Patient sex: F
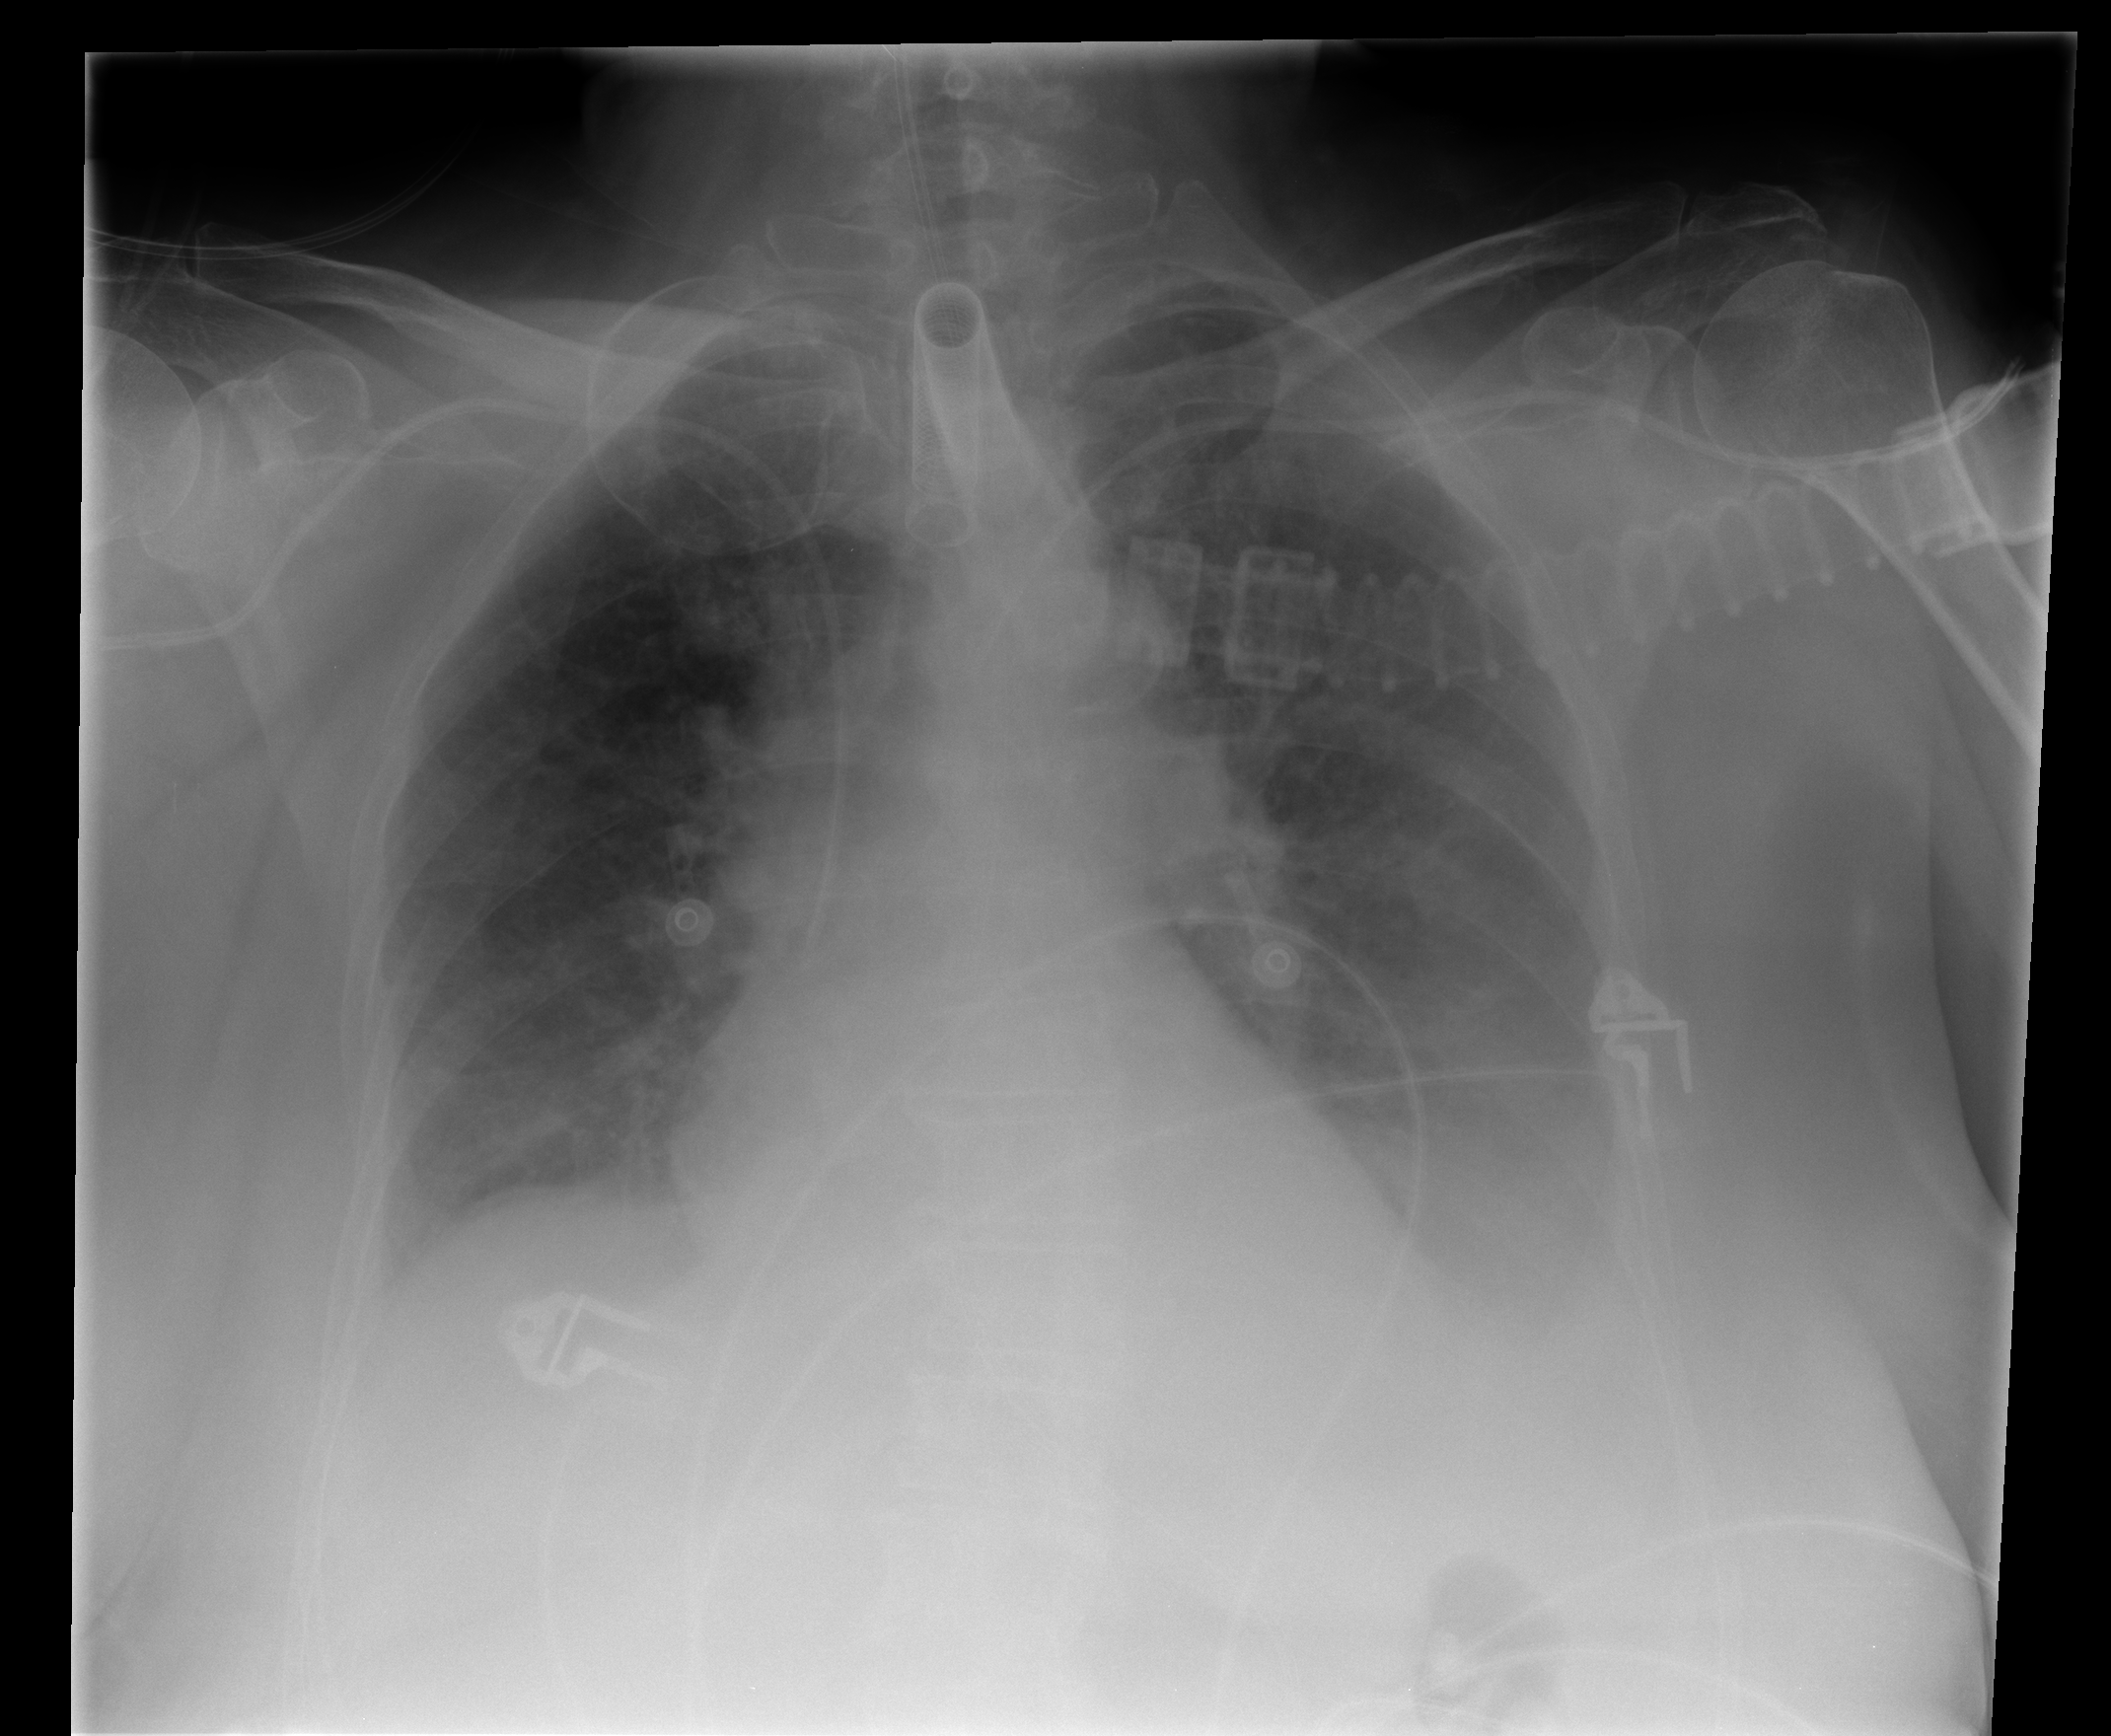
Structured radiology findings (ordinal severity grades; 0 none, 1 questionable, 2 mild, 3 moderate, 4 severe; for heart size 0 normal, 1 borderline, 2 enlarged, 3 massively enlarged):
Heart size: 0
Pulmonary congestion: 2
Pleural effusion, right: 2
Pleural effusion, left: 2
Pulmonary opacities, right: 2
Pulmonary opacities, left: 2
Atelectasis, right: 2
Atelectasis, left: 2